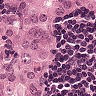
Metastatic tissue present: yes